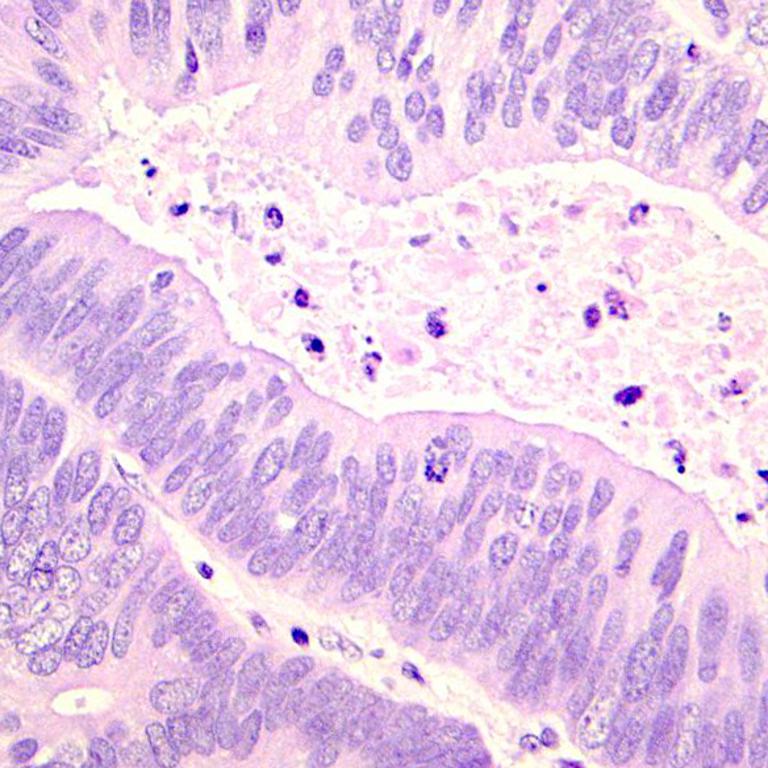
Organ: colon
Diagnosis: adenocarcinomas